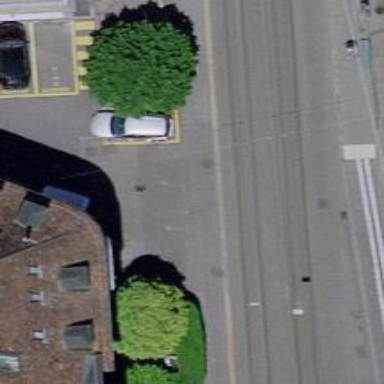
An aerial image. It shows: Tram level crossing on the railway.